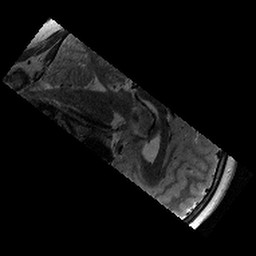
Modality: T2w
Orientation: sagittal
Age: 10
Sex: male
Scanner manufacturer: siemens
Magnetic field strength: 3 T
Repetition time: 9.23 s
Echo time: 0.067 s